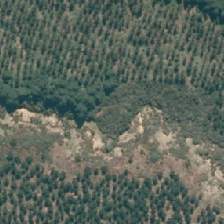
Land cover: manuka_kanuka